Question: I am pretty much a newbie to objective-c and as I started to program, I did not really grasp how to properly release objects. So, my project being an introduction into the world of Objective-c, I omitted it completely. Now, however, I think this project evolved in that it is too much of a pity to just leave it at that. So, all the 'alloc's, 'copy's and 'new's aside, I have serious problems with understanding why my project is still leaking so much memory.
I have made use of the leaks tool in Instruments (look at screenshot), and it shows me that whole array of objects that are leaked. My question now: Is this something to be worried about, or are these objects released at some point ? If not, how do I find the cause of the leak ? I know that if I press cmd + e it shows me the extended detail window, but which of these methods should I look in ? I assume that it is my own methods I have to open up, but most of the times it says that i.e. the allocation and initialization of a layer causes the problem.
That said, I would like to know how to effectively detect leaks. When I look at the 'leaks' bar of instruments, at the initialization of my game layer ('HelloWorldLayer') a biiiig red line appears. However, this is only at it's initialization... So, do I have to worry about this ?
Here is the screenshot:
link to file (in order to enlarge) -> <URL>

EDIT:
I solved a couple of leaks, but now I have another leak that I don't quite understand :
'''
for (int i = 1; i<=18; i++) {
NSMutableDictionary *statsCopy = (NSMutableDictionary *)CFPropertyListCreateDeepCopy(kCFAllocatorDefault, (CFDictionaryRef)stats, kCFPropertyListMutableContainers);
NSNumber *setDone = [num copy];
[levels setObject:statsCopy forKey:[NSString stringWithFormat:@"level%d", i]];
[levels setObject:setDone forKey:@"setDone"];
[statsCopy release];
[setDone release];
}
'''
He happens to detect a leak with the deep copy, even though I release it...
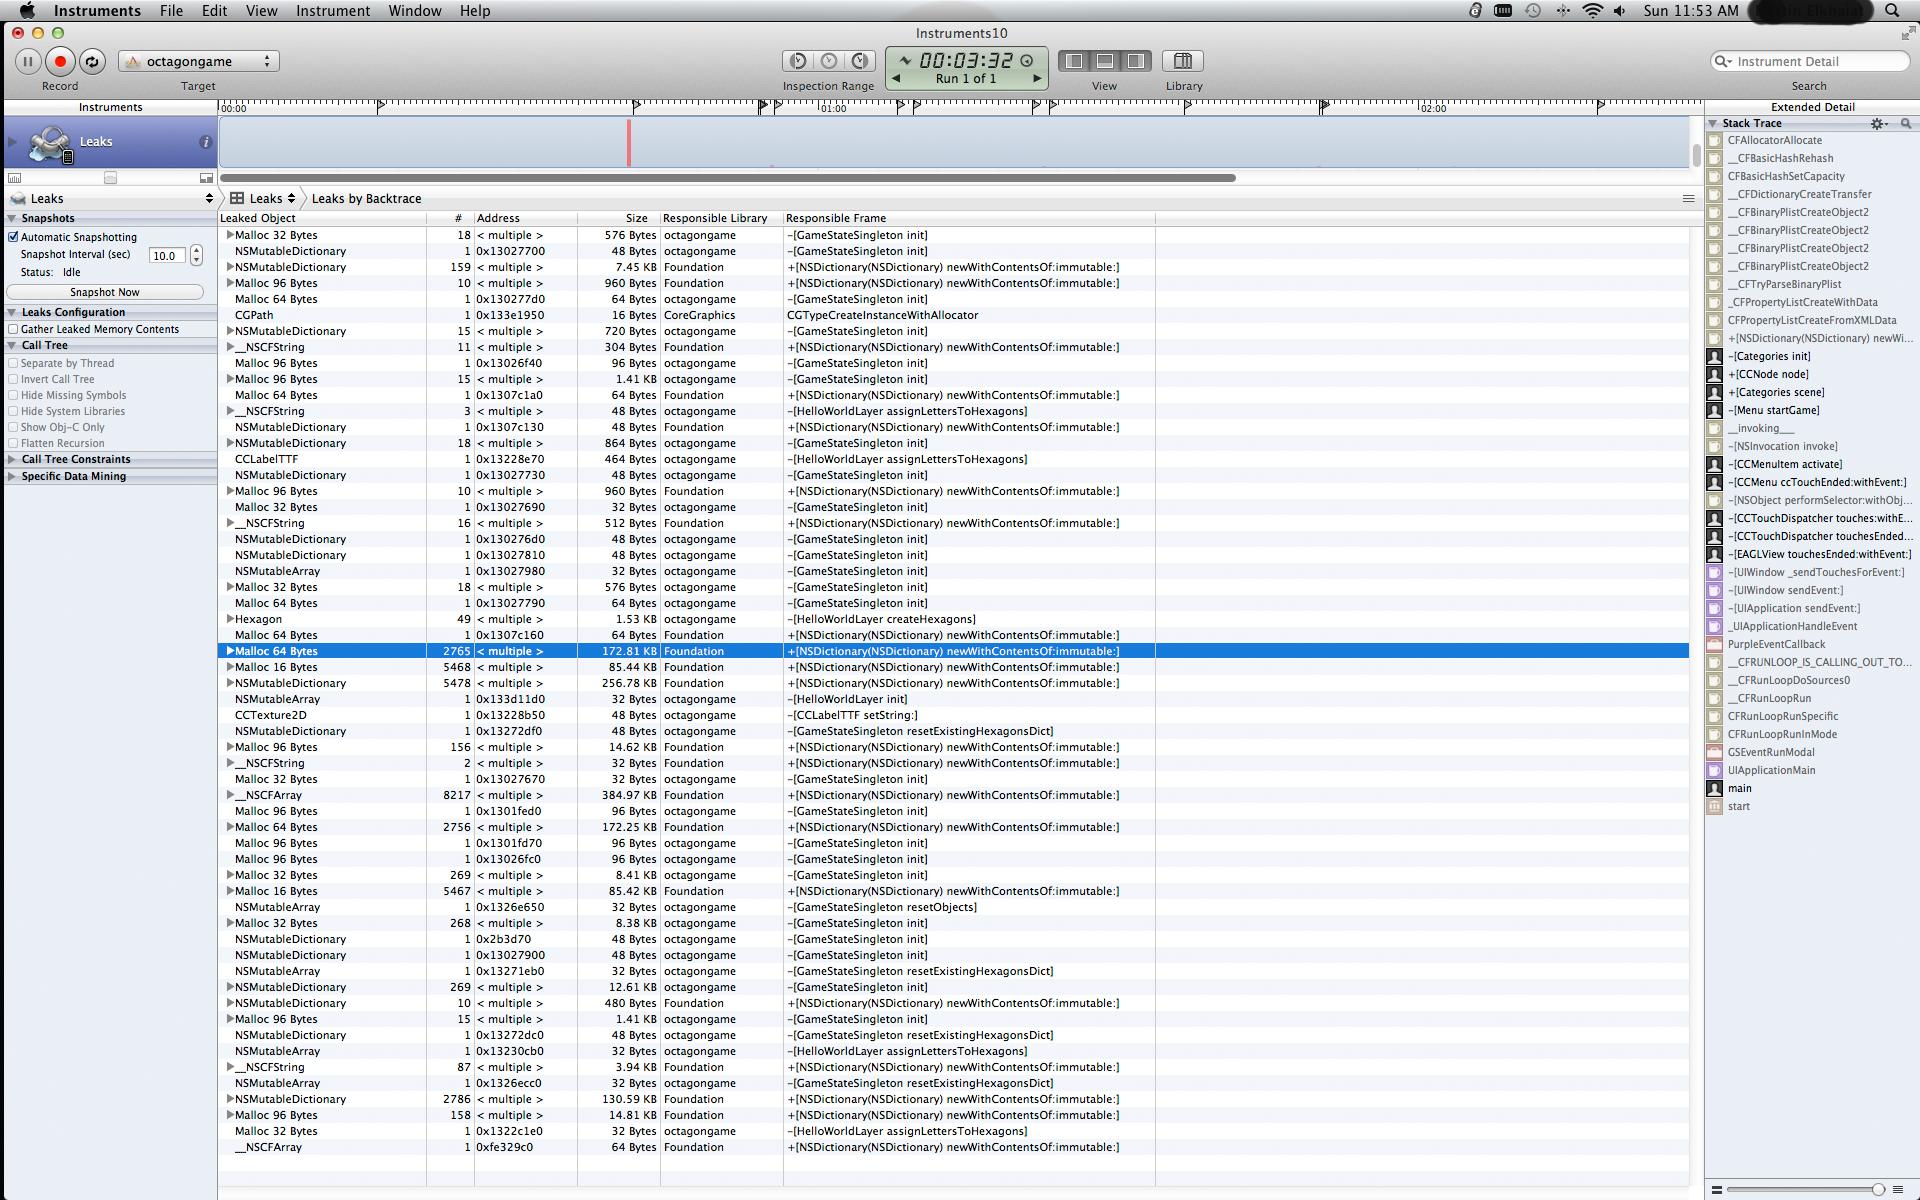
Answer: The screenshot shows that there's a dictionary allocated in '-[Categories init]' that never gets released. Actually, there are many (2765) such dictionaries.
That method seems to be invoking '-[NSDictionary newWithContentsOf:immutable:]'. The stack trace here may be somewhat misleading due to optimizations internal to Cocoa. That's not a public method. It's probably called by another 'NSDictionary' method with a tail call which got optimized to a jump rather than a subroutine call.
Assuming there's debug information available, Instruments should show you the precise line within '-[Categories init]' if you double-click that line in the stack trace.
Knowing where it is allocated is not the whole story. The 'Categories' class may manage ownership of the object correctly. Some other class may get access to it, though, and over-retain or under-release it. So, you may have to track the whole history of retains and releases for one of those objects to see which class took ownership and neglected to release it. Note, this has to be done for one of the leaked dictionaries, not one of the malloc blocks that was used internally to the dictionaries. Go down two lines in the table for some promising candidates. Toggle open that line to see the specific objects. Double-click one or click the circled-arrow button next to its address (I forget which) to see the history of retains and releases.